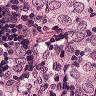
Metastatic tissue present: yes